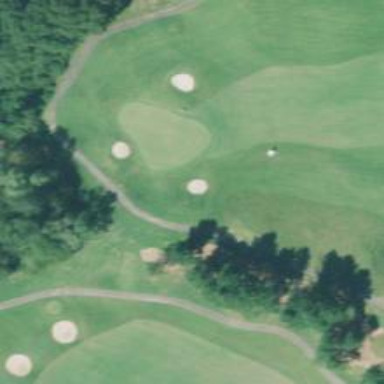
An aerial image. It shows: Golf hole.